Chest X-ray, AP view. Patient: 49 years old, sex M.
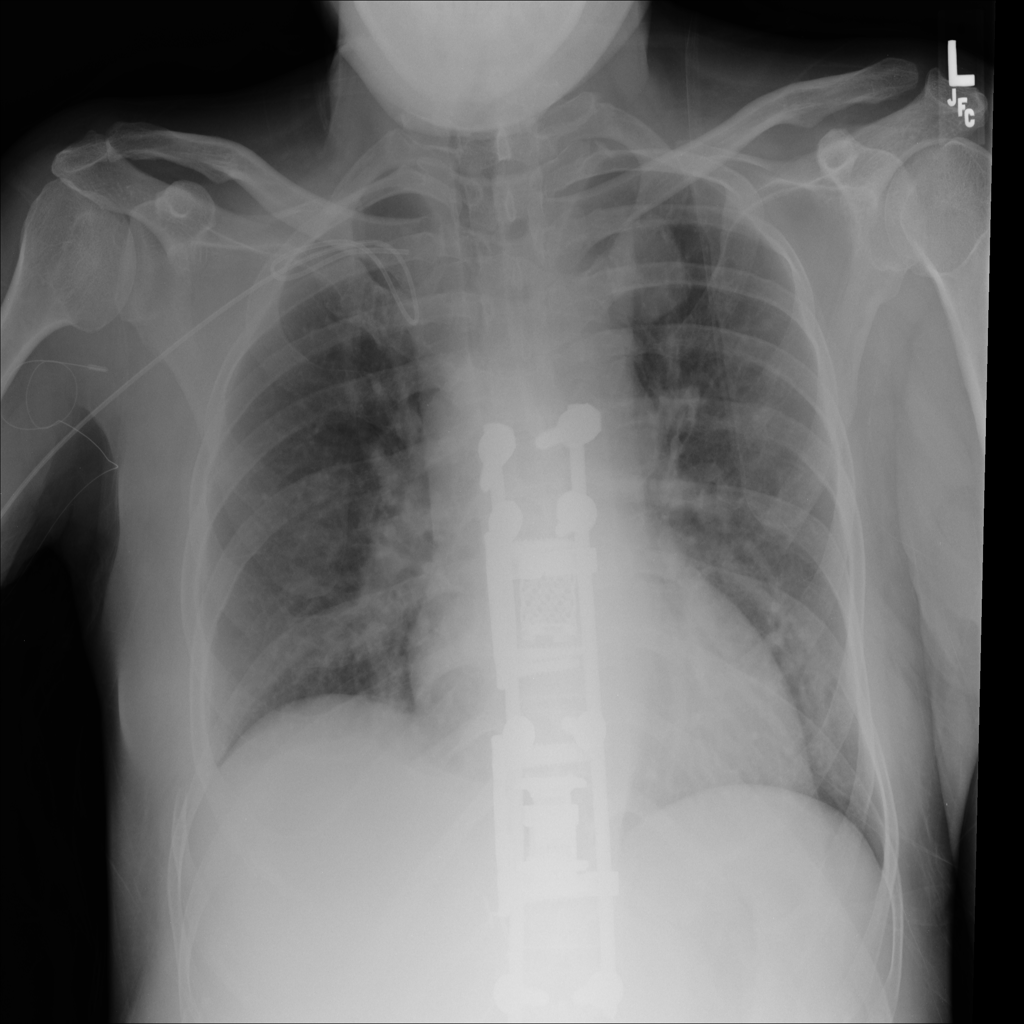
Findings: Mass